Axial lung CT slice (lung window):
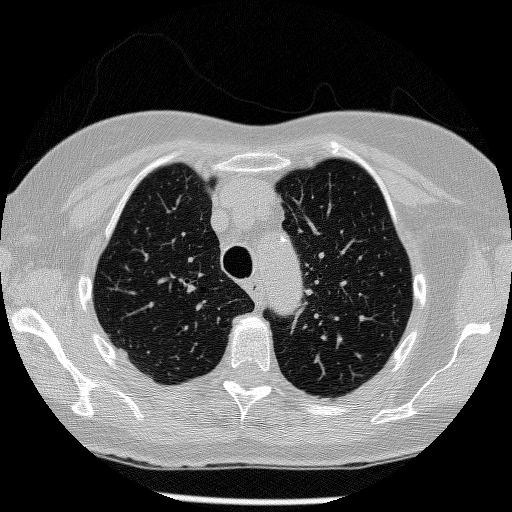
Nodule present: no